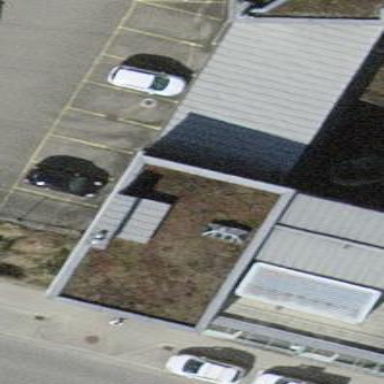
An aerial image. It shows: Building with flat roof colored in gainsboro.